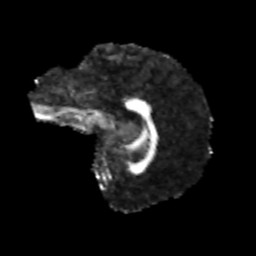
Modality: FA
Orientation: sagittal
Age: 25
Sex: female
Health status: healthy
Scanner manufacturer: philips
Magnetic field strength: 3 T
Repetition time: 4.004 s
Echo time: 0.08907 s